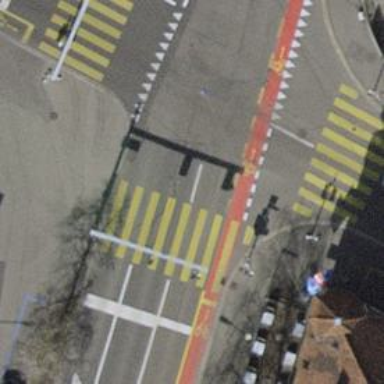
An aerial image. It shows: Zebra crossing with traffic signals on the road.